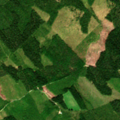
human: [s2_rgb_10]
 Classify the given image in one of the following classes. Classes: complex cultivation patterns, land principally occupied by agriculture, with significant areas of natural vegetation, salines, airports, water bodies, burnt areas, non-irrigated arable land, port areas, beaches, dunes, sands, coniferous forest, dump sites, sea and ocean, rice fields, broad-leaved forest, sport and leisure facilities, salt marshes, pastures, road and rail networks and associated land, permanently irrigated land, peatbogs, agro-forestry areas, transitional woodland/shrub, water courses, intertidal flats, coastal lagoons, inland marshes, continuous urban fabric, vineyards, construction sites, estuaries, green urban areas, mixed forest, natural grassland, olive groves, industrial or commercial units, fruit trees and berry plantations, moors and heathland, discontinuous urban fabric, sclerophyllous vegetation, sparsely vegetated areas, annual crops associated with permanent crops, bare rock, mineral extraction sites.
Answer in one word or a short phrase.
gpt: coniferous forest, mixed forest, transitional woodland/shrub